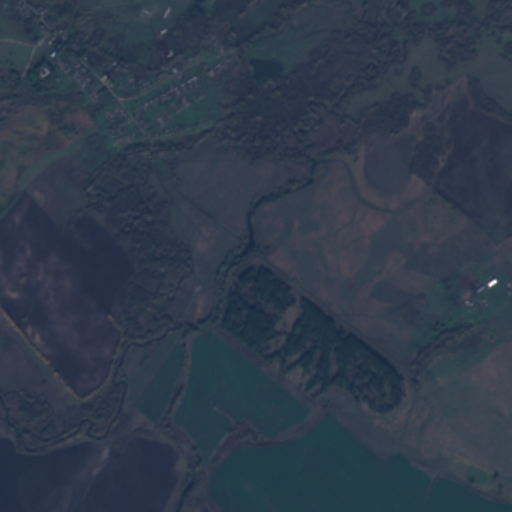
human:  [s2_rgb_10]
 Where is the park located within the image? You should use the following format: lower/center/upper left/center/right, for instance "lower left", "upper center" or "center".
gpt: The park is located in the upper left of the image.
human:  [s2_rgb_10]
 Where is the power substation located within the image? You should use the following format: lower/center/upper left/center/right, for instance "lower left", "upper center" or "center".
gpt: The power substation is located in the upper left of the image.
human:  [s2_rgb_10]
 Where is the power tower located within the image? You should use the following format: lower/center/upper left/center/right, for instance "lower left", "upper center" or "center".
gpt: The power tower is located in the upper left of the image.
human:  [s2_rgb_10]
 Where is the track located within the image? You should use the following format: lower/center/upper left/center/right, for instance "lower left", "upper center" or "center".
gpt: There is no track in the image.